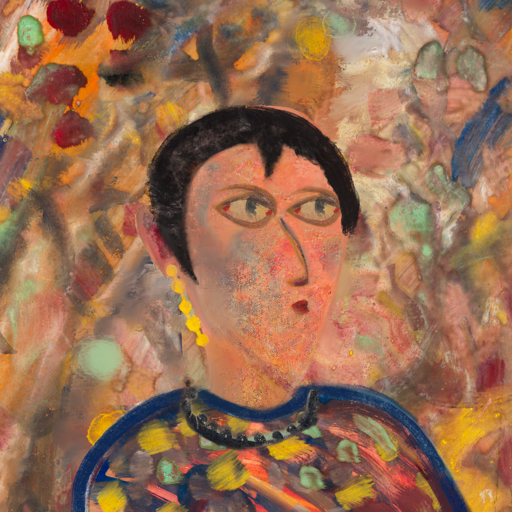
Background: Mother_And_Son_Mother, Head And Neck Side: Irani, Face Side: GypsyMother, Bust: Mother_And_Son_Mother, Hair Side: Roy_Bahadur, Head Accessory: Blank, Second Necklace: Blank, Necklace: Childish, Baby: Blank